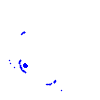
Particle: pion